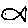
Label: fish